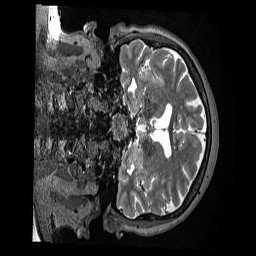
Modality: T2w
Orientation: coronal
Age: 58
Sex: female
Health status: ill
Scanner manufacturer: siemens
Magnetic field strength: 3 T
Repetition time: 3.2 s
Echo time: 0.564 s